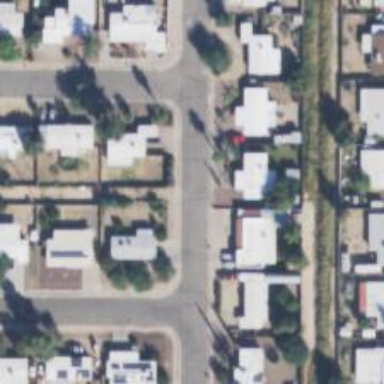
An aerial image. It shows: Alley classified as service road.